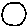
Label: circle